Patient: sex F, age 56
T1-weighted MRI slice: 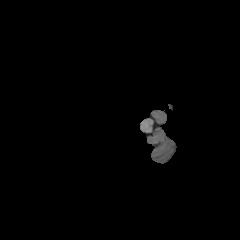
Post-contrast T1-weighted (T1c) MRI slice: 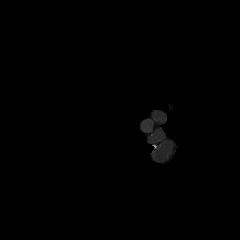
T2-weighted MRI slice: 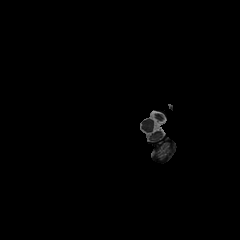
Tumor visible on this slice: no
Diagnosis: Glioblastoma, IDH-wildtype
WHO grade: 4